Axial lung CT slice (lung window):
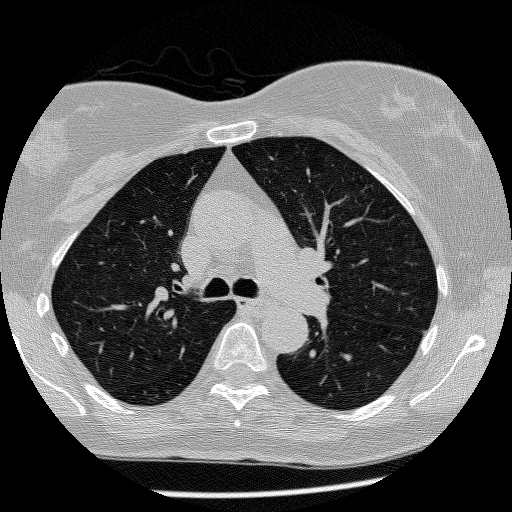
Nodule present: no